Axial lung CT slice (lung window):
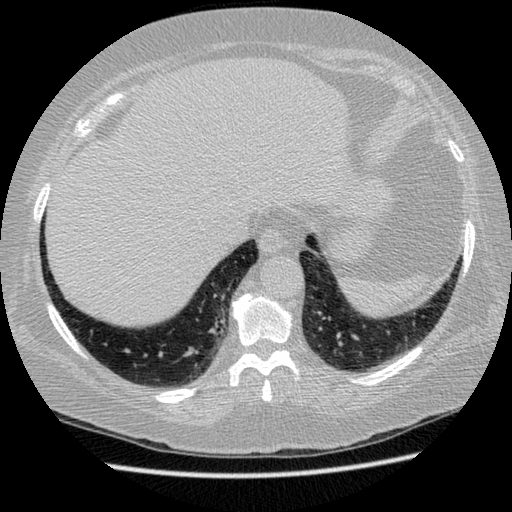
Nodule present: no